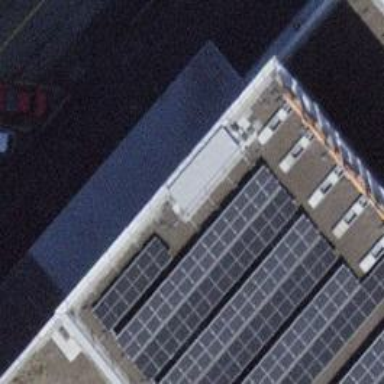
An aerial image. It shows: Solar power generator.